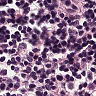
Metastatic tissue present: no